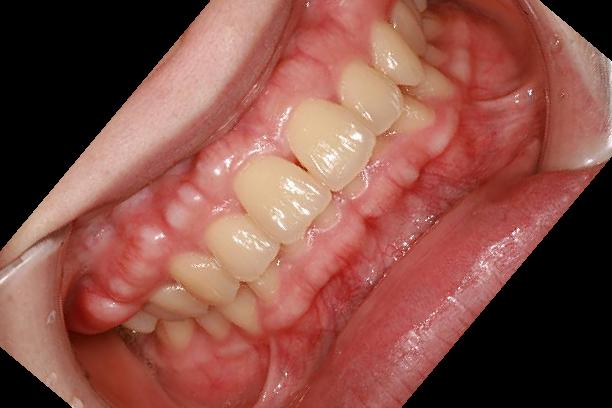
Condition: Gingivitis